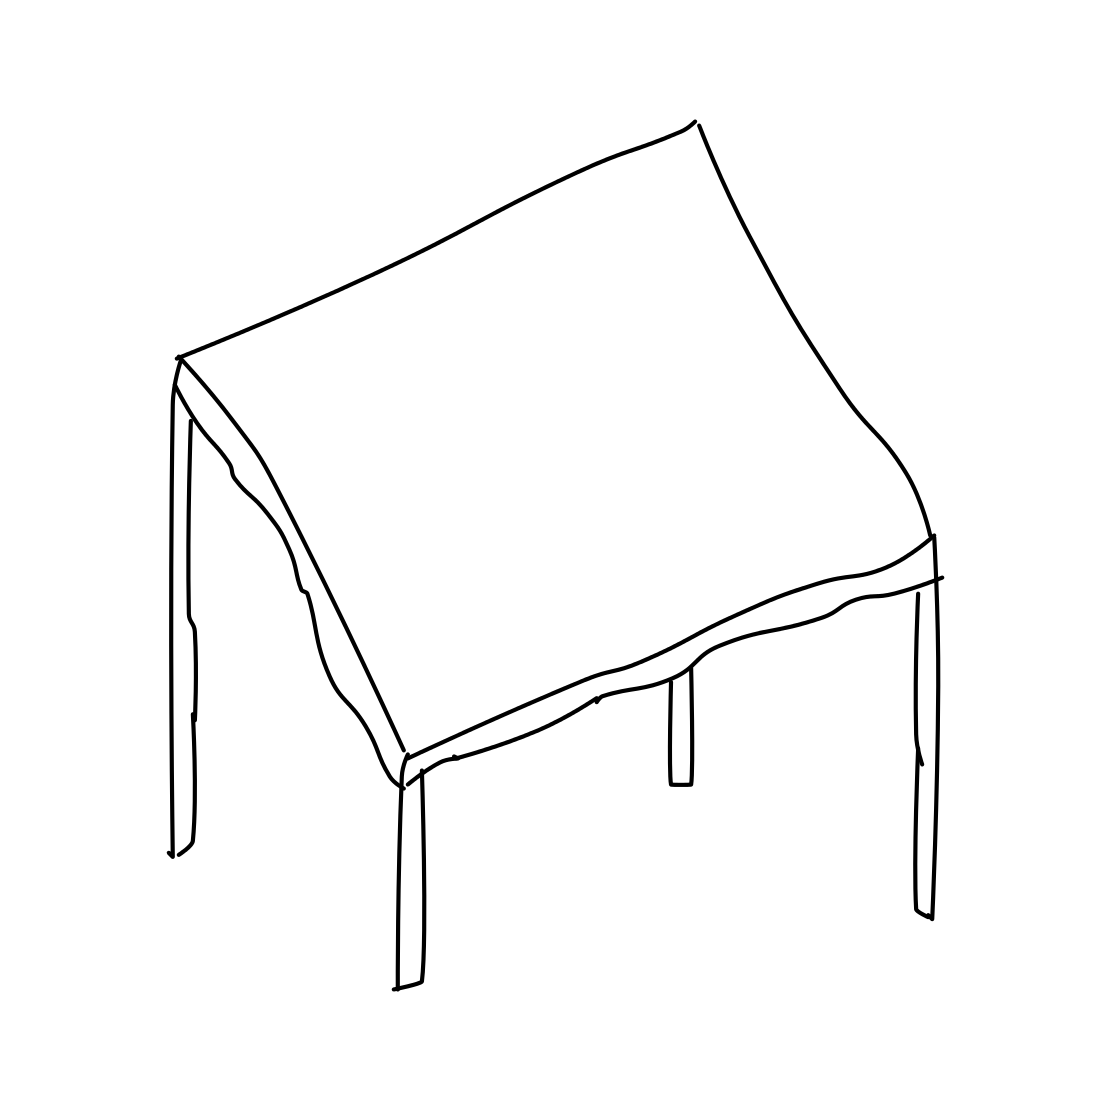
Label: table